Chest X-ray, PA view. Patient: 72 years old, sex F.
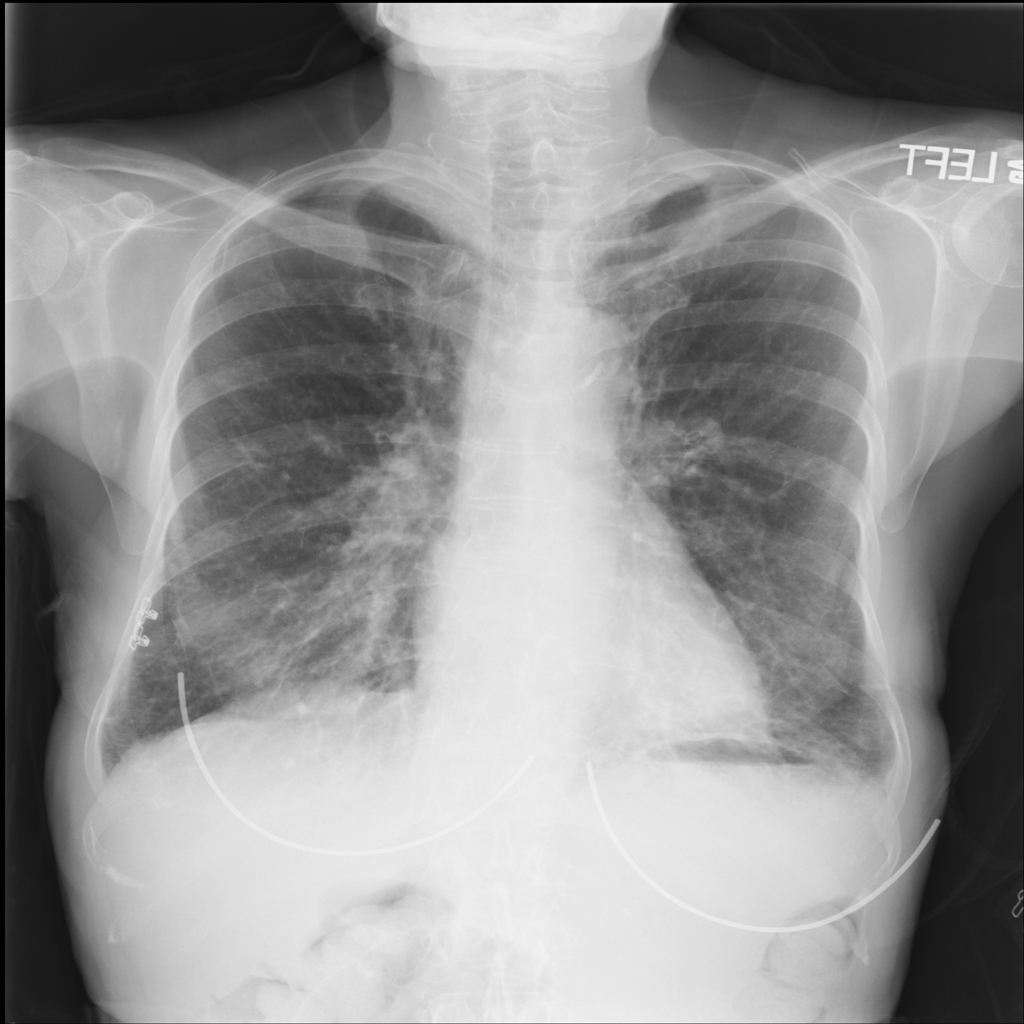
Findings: Infiltration